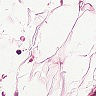
Metastatic tissue present: no